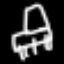
Label: chair